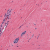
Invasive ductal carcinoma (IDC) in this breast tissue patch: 0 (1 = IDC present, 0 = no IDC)